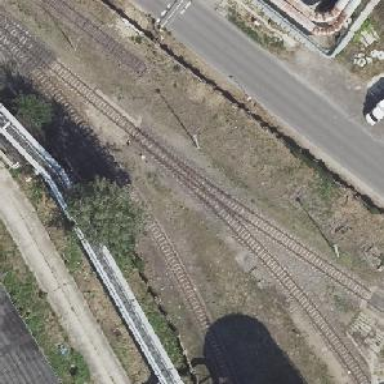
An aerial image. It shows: Railway yard.